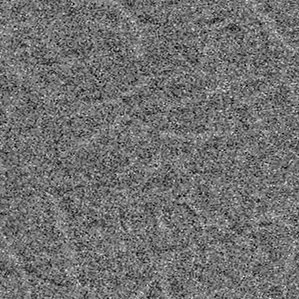
Label: frost